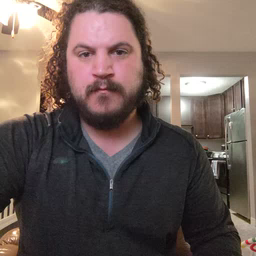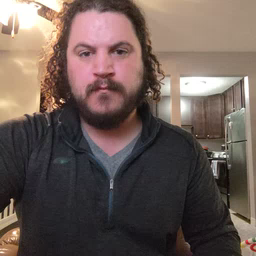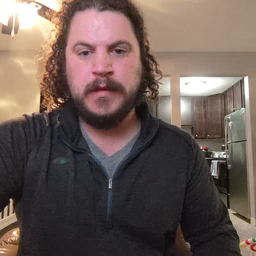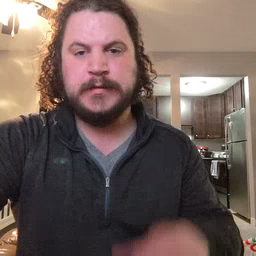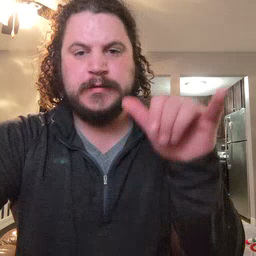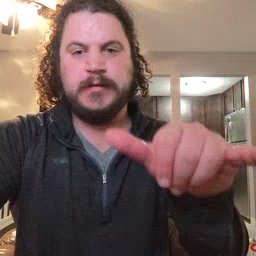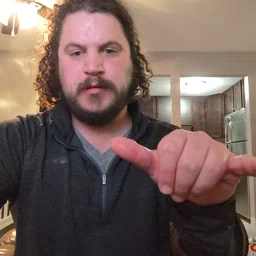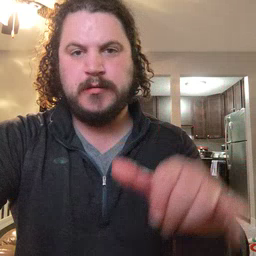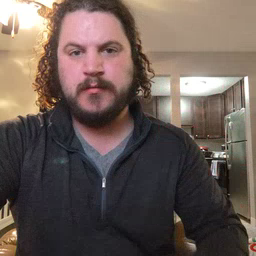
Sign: stay